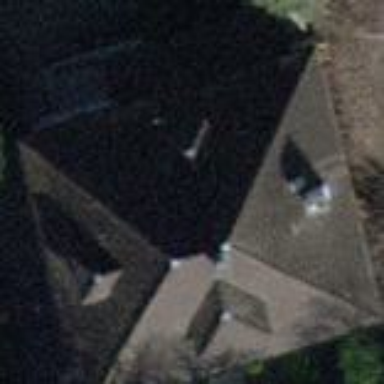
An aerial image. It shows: Building with pyramidal-shaped roof.